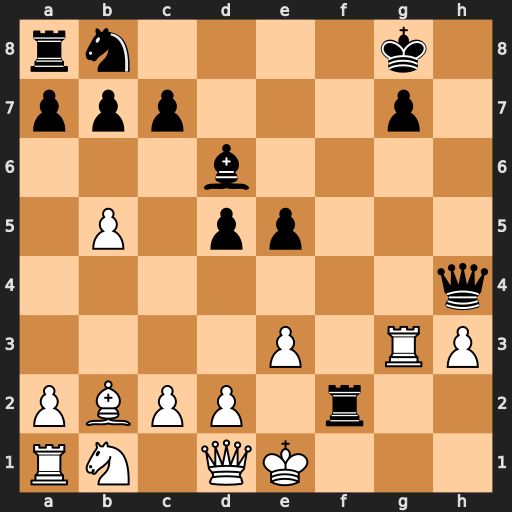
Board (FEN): rn4k1/ppp3p1/3b4/1P1pp3/7q/4P1RP/PBPP1r2/RN1QK3
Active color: w
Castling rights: Q
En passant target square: -
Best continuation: Kxf2 e4 Qg4 Qxg3+ Qxg3 Bxg3+ Kxg3